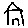
Label: house